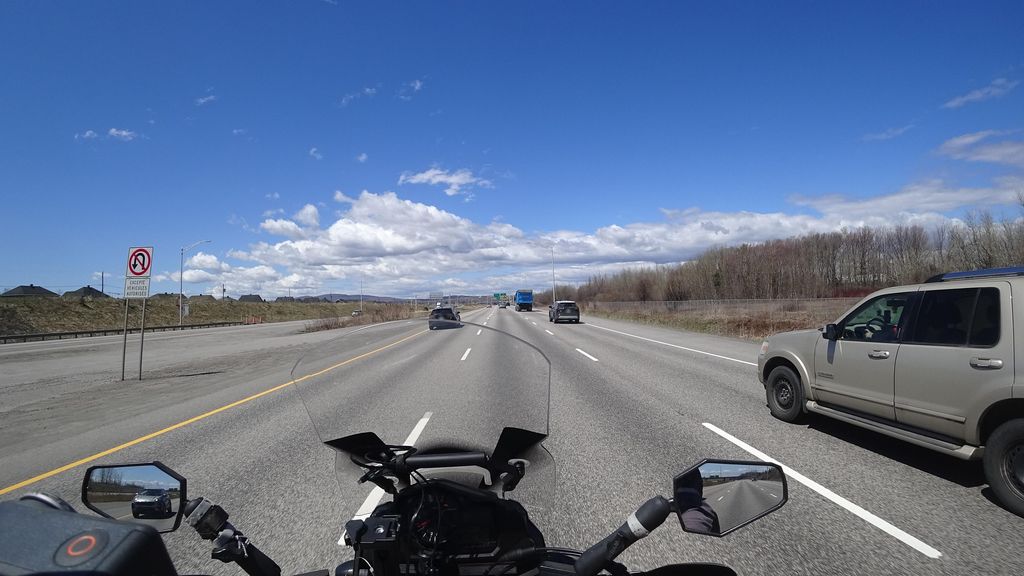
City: quebec_city